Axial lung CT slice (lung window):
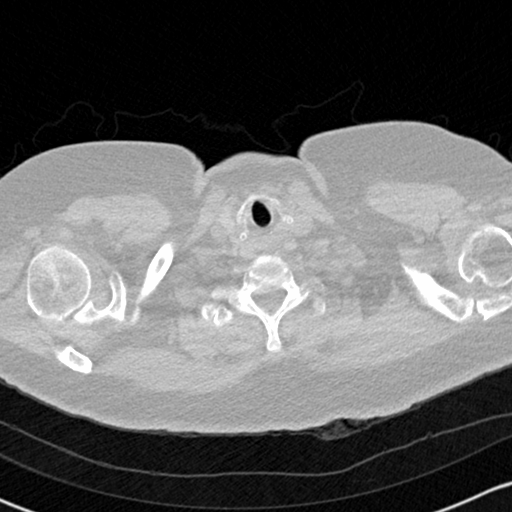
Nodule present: no